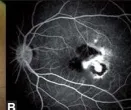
Fluorescein angiography (B, C) reveals an active, subfoveal classic choroidal neovascular membrane with profuse leakage. Blocked choroidal fluorescence due to the overlying hemorrhage is also noted. Optical coherence tomography reveals subfoveal choroidal neovascular membrane and subretinal fluid adjacent to a subretinal scar.
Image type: ophthalmic_imaging (ophthalmic_angiography)